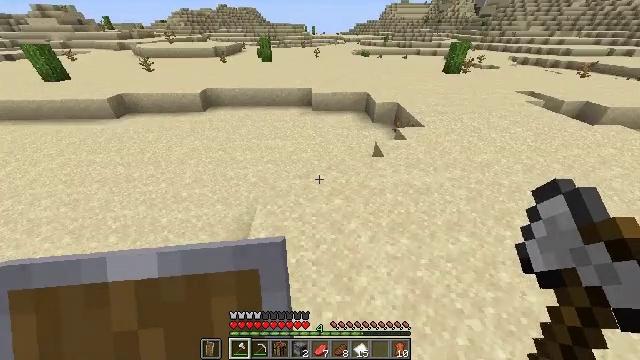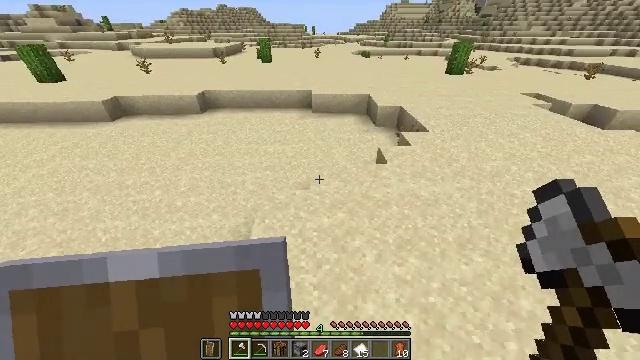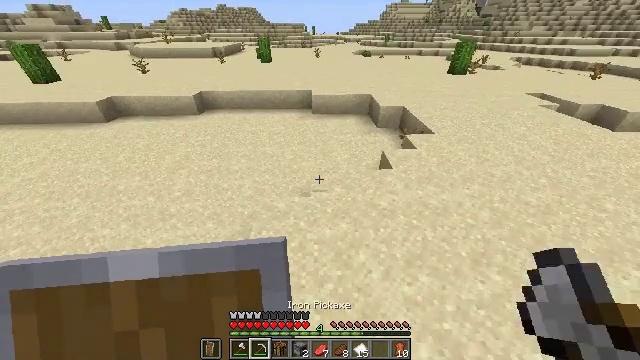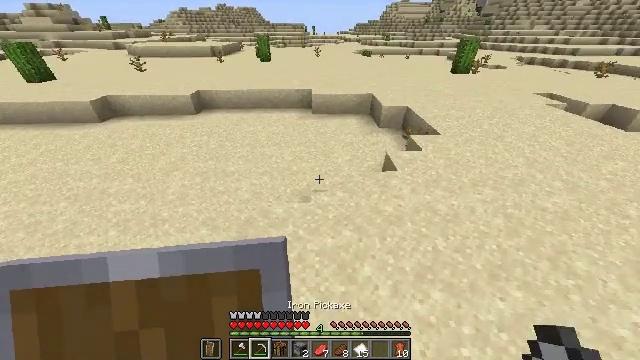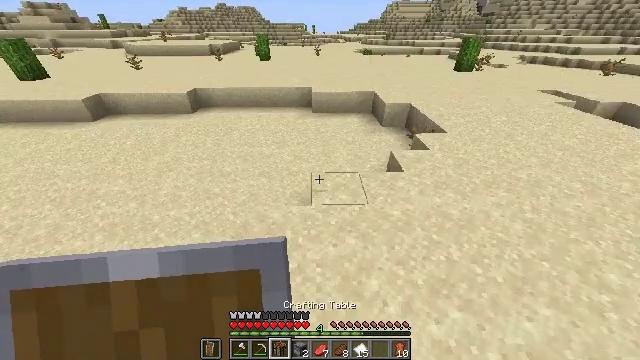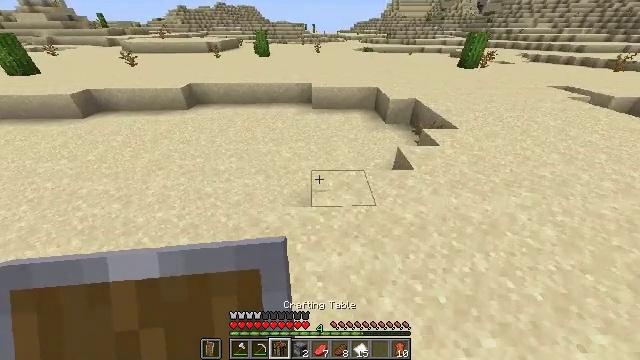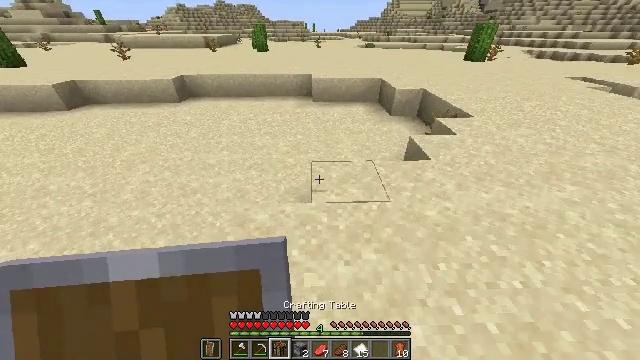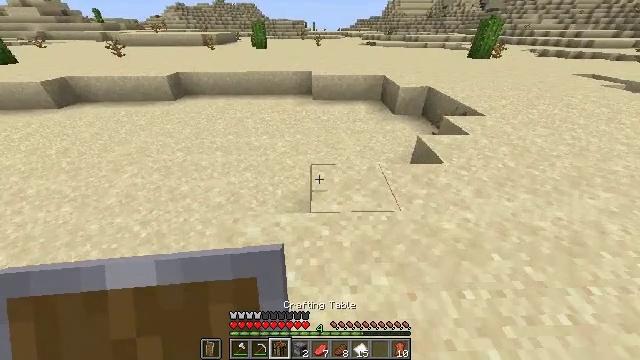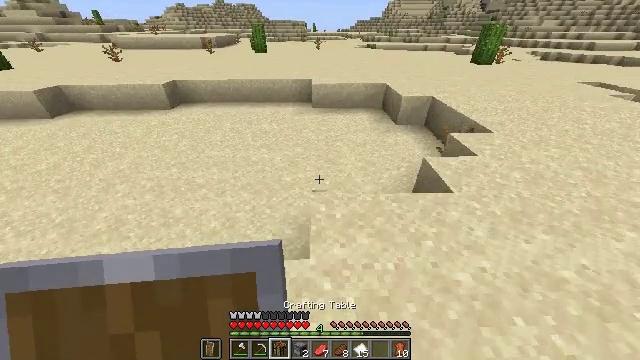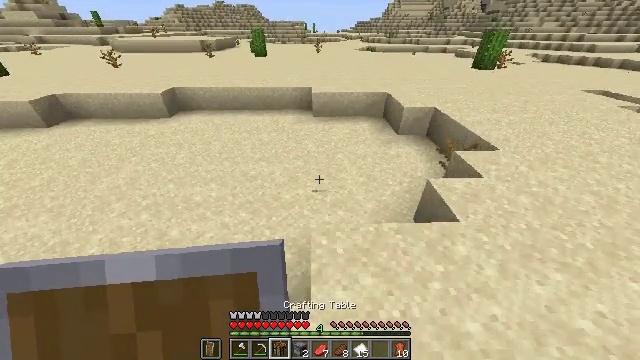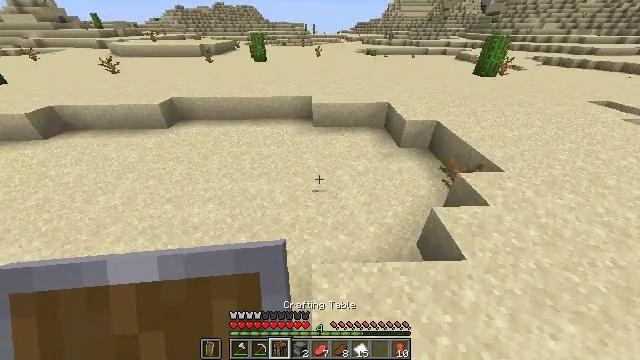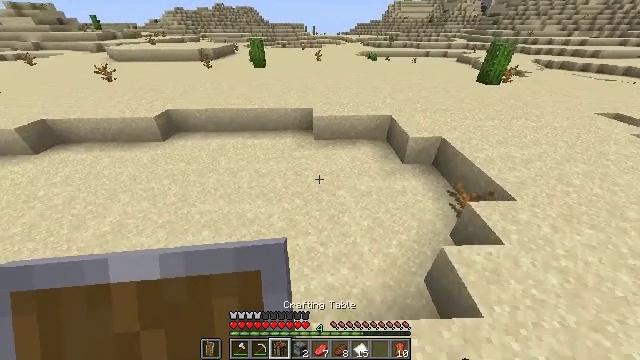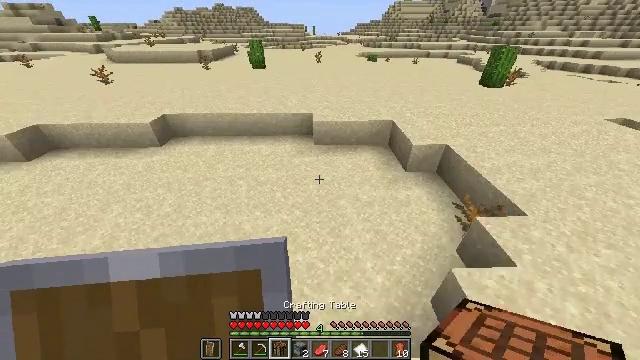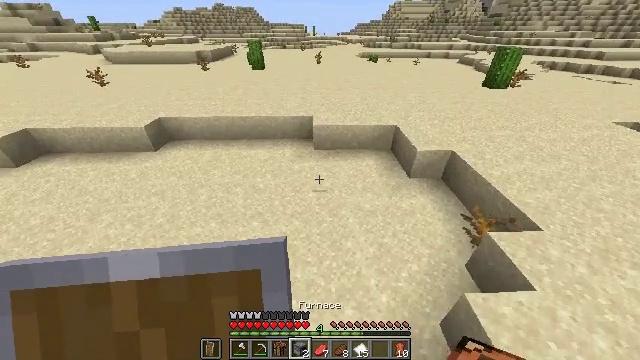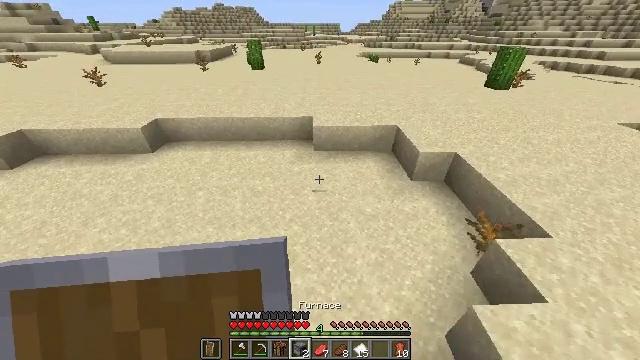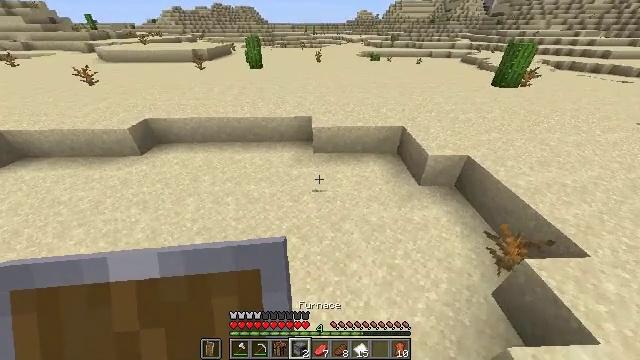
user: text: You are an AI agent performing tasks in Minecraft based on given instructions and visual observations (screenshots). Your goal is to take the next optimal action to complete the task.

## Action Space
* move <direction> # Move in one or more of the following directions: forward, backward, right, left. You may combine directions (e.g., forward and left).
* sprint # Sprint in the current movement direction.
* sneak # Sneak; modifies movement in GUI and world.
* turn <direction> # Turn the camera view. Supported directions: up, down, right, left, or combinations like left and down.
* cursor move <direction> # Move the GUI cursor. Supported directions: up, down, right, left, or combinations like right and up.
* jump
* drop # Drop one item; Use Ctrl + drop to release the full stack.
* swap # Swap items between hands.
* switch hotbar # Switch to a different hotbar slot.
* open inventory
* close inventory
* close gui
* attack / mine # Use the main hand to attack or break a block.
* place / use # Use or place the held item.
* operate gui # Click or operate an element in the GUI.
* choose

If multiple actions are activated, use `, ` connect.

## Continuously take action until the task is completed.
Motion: motion action
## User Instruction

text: Collect the dead bush from dry areas.
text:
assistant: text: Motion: jump
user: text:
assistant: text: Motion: jump
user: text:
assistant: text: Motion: jump
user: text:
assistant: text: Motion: jump
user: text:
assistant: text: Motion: jump
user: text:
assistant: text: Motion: jump
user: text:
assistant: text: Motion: jump
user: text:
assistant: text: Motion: jump
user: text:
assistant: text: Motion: jump
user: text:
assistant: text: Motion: jump
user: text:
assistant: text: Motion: jump
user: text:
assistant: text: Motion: jump
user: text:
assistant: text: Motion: jump
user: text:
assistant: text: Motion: jump
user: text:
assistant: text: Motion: jump
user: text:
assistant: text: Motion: no_op
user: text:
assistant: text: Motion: no_op
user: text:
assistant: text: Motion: no_op
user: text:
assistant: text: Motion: no_op
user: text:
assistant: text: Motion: no_op
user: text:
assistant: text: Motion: no_op
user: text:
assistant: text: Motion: no_op
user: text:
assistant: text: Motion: no_op
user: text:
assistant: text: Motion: no_op
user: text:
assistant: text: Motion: no_op
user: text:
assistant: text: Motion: no_op
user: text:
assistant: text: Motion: no_op
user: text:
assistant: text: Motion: turn right and up, jump
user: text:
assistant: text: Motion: turn up, jump
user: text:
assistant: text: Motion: turn up, jump